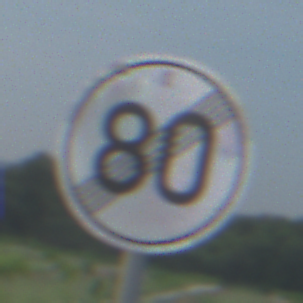
Verkehrszeichen: EndeGeschwindigkeit80
Umgebung: Outdoor, Nature
Tageszeit: SunriseSunset
Wetter: PartlyCloudy
Licht: Natural
Jahreszeit: NotSpecified
Kontrast: LowContrast